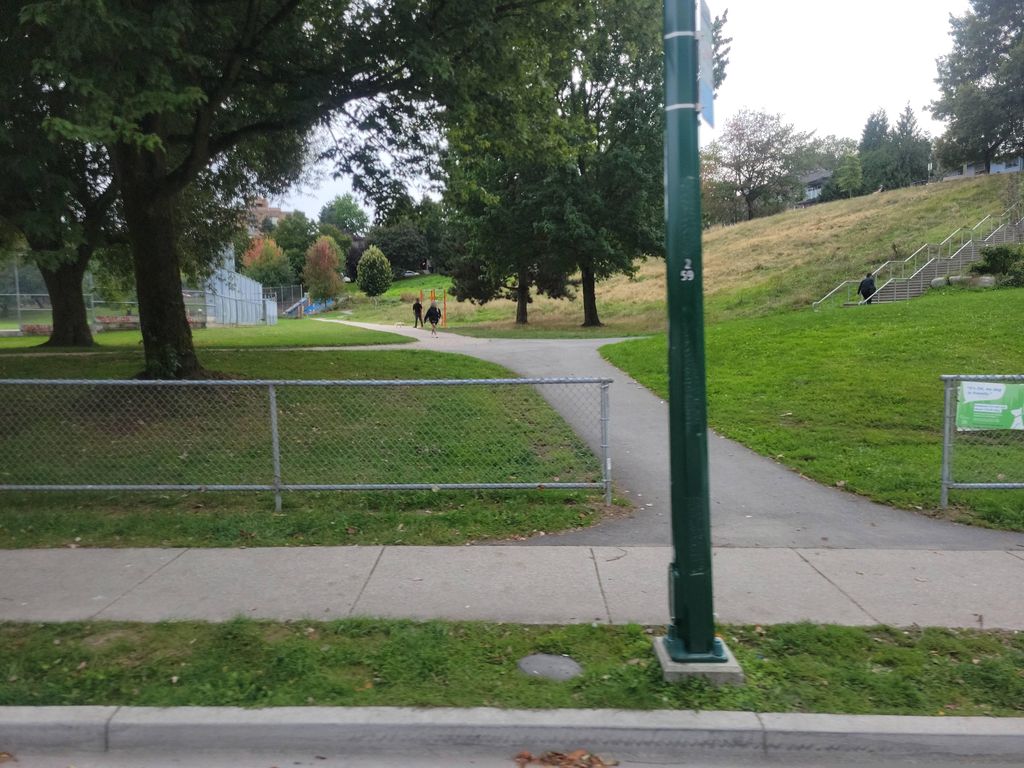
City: vancouver